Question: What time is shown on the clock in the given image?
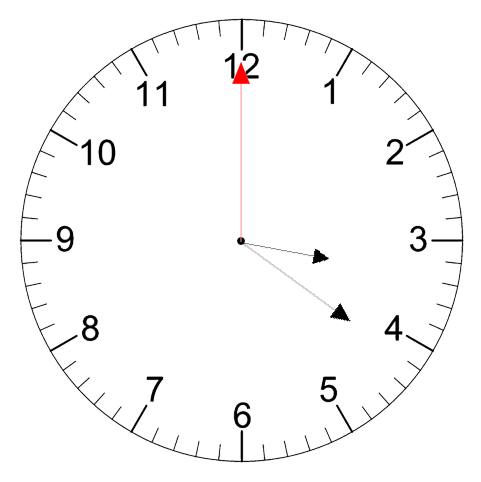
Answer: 03:21:00